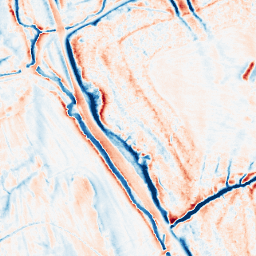
Category: classical
Decomposition family: gaussian_anisotropic
Decomposition parameters: sigma_x: 5
sigma_y: 2
Upsampling method: sinc_blackman
Upsampling parameters: scale: 8
kernel_size: 16
Upsampling scale: 8